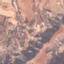
Land use / land cover class: HerbaceousVegetation